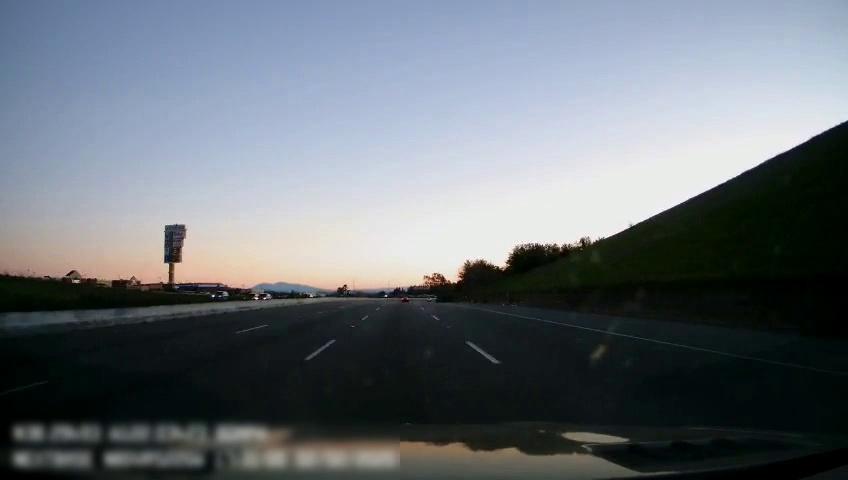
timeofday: Day
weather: Sunny
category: Drivable Space
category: Vehicles | SUV
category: Vehicles | SUV
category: Vehicles | SUV
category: Lanes | Current Lane
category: Lanes | Current Lane
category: Lanes | Alternate Lane
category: Lanes | Alternate Lane